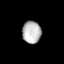
Tissue: lung
Cell type: Epithelial cells
Senescence score: 0.218
Nuclear area (px): 410
Mean DAPI intensity: 182.541